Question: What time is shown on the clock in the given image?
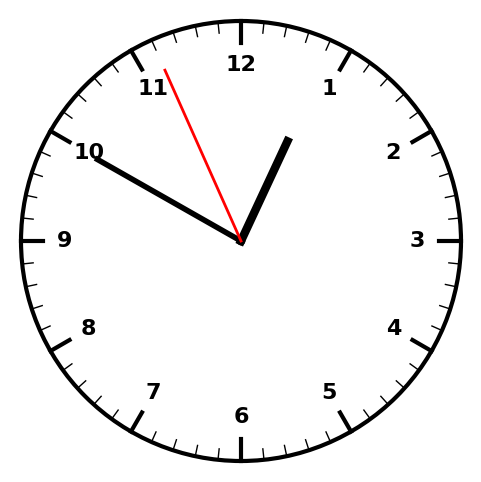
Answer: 12:49:56